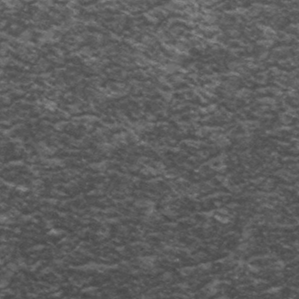
Label: frost